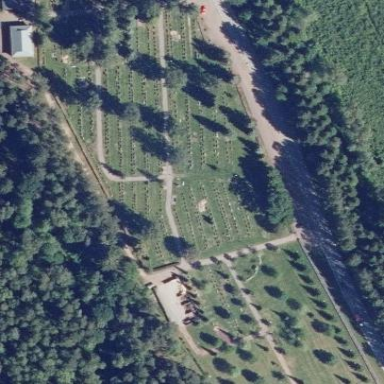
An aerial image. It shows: Grave yard.